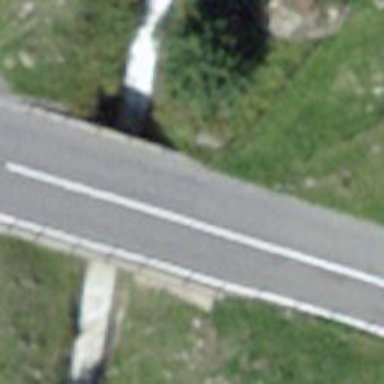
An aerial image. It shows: Primary highway bridge.